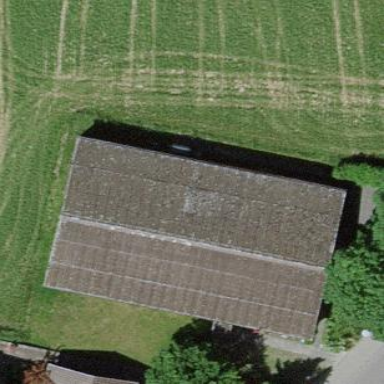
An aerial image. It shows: Building surrounded by grass.